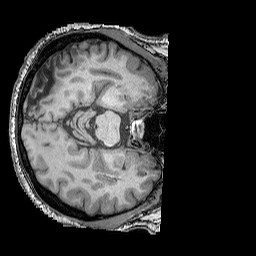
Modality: T1w
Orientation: axial
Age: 53
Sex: male
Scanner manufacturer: siemens
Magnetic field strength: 3 T
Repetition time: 2.25 s
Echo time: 0.00411 s